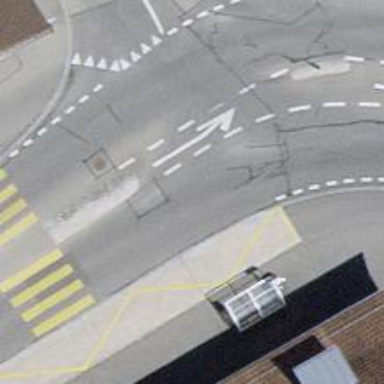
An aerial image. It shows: Public transport stop position.